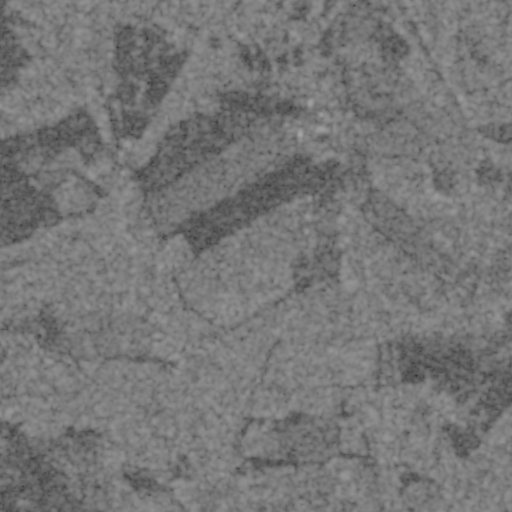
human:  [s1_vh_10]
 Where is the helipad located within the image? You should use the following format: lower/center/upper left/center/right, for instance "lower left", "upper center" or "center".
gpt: The helipad is located in the lower right of the image.
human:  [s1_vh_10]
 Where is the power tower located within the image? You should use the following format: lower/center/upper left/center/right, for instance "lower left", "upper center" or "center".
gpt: The power tower is located in the upper right of the image.
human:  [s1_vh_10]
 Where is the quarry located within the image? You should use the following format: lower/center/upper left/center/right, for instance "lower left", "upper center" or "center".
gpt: The quarry is located in the lower left of the image.
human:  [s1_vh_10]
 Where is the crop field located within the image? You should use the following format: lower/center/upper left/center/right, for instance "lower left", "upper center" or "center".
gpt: There is no crop field in the image.

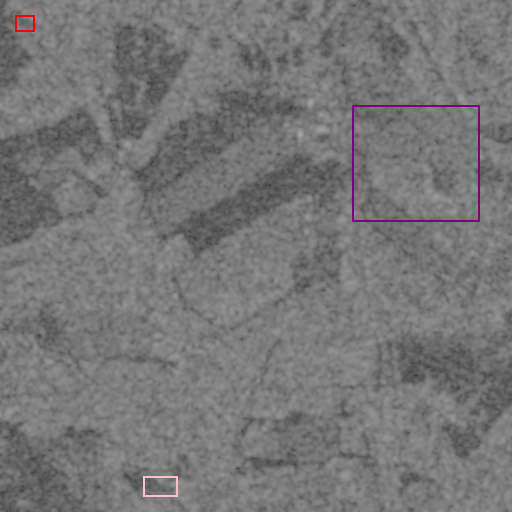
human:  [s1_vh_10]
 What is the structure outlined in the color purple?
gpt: The structure outlined in purple is a crop field.
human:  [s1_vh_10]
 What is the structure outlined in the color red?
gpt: The structure outlined in red is a park.
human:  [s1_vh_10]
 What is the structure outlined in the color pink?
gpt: The structure outlined in pink is a quarry.
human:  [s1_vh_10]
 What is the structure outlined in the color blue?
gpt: There is no blue outline.